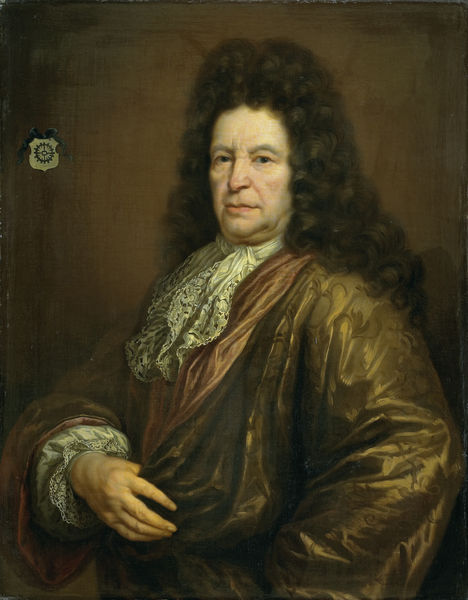
Titel: Diederik van Hogendorp (1625-1702). Heer van Cromstrijen. Raad en rekenmeester der domeinen van de stadhouder-koning Willem III
Standort: Amsterdam
Institution: Rijksmuseum
Schlagwörter: homme, nez, main, portait, costume, col, perruque, sévère, porträt, perrüque, rokoko